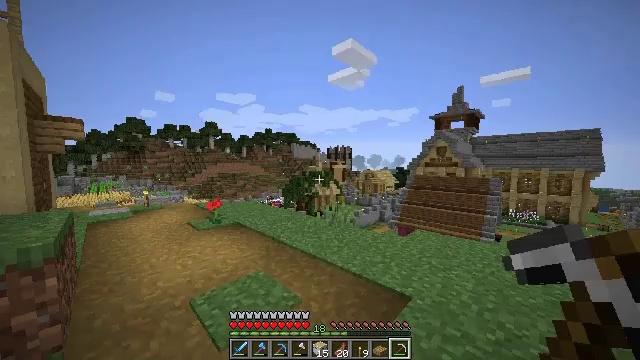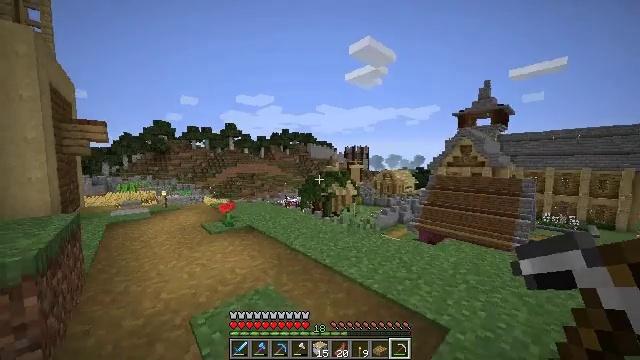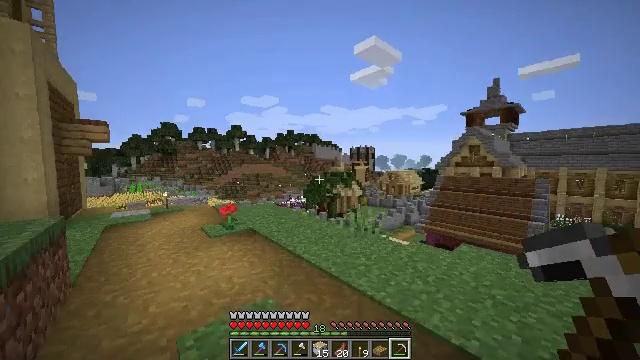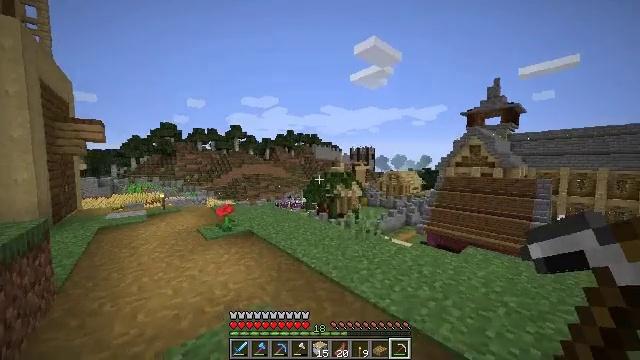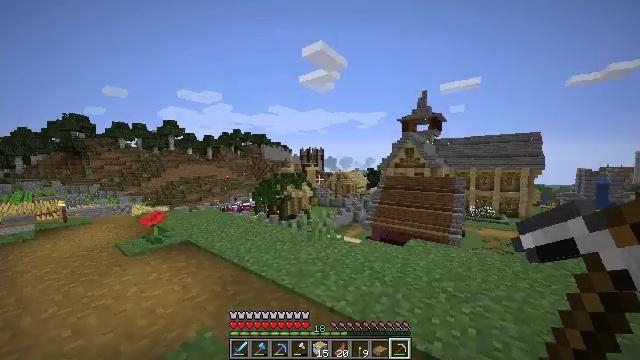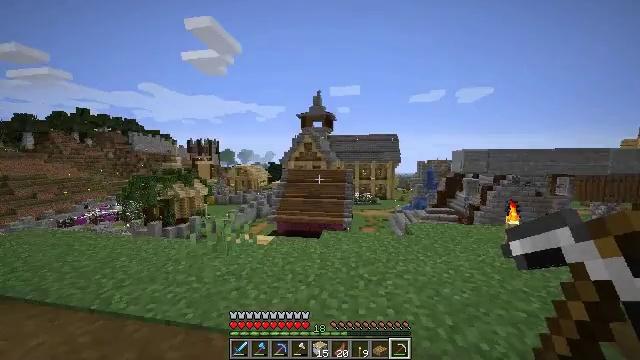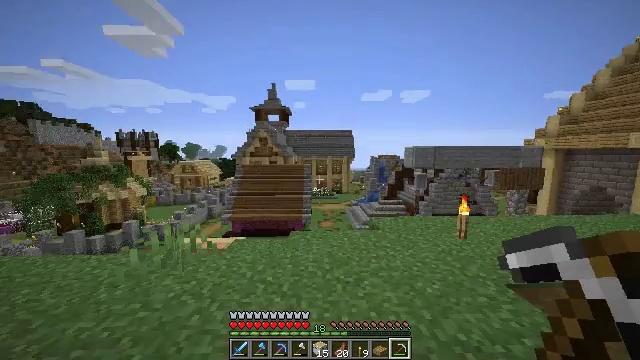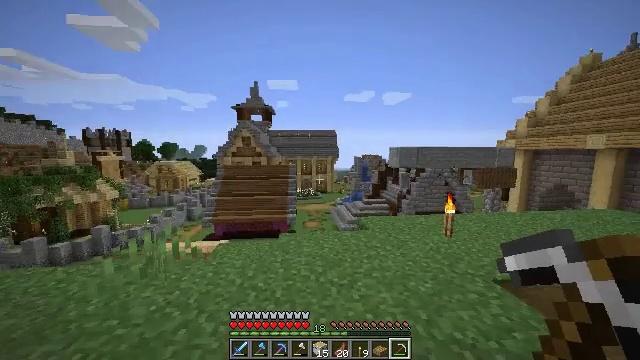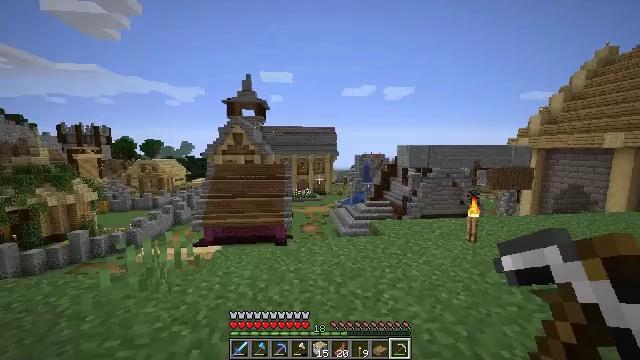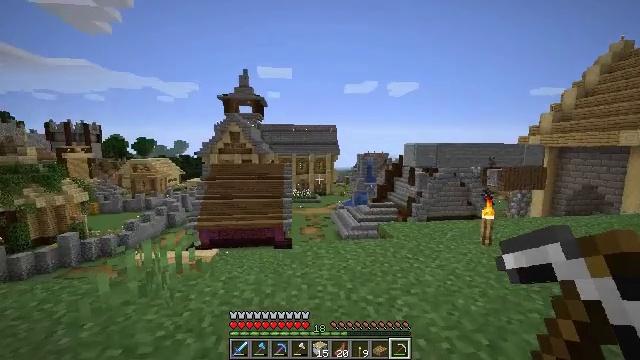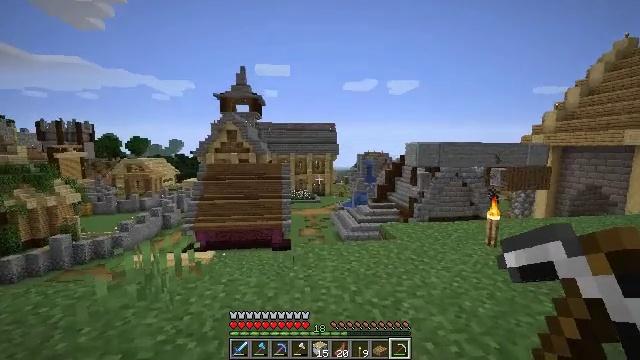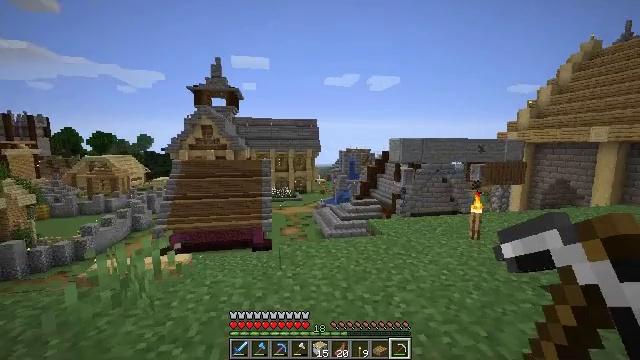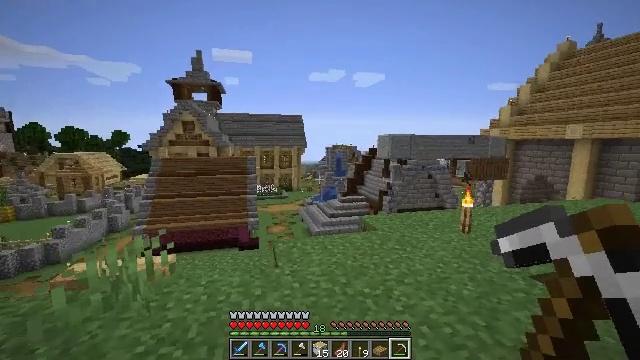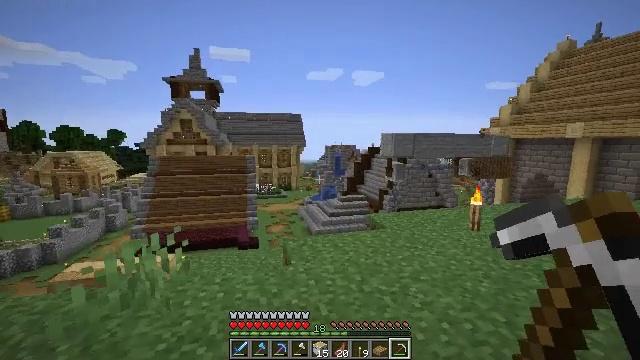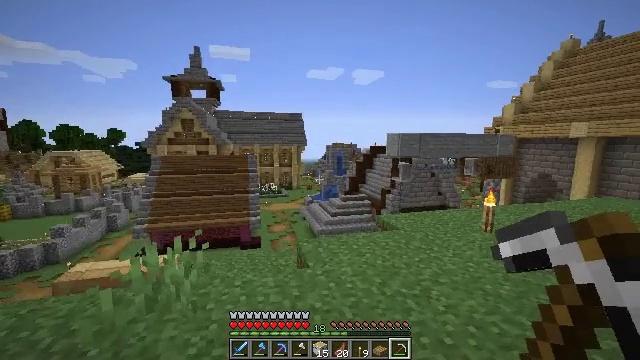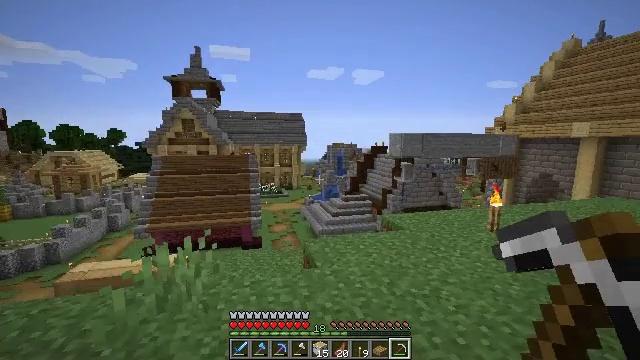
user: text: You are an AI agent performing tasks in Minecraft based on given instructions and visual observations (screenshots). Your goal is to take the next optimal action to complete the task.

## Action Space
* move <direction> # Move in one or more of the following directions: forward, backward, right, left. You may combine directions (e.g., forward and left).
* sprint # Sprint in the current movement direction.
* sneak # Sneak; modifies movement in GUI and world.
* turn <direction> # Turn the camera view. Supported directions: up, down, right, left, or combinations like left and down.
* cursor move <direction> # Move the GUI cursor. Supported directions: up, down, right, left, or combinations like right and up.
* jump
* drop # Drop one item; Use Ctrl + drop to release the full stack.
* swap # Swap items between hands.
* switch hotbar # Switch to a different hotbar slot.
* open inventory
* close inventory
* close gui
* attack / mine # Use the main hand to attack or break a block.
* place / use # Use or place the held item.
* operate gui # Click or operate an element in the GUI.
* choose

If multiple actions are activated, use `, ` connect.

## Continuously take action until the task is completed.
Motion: motion action
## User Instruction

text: Remove the grindstone from its place.
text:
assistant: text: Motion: move forward, turn left
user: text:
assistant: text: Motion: move forward, turn left
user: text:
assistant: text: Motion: move forward
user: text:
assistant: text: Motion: move forward and move left, turn right
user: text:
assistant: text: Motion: move forward and move left, turn right and down
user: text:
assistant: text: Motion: move forward and move left, turn right and down
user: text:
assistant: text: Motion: move left, turn right
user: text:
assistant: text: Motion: move left
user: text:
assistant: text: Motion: no_op
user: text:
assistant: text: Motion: no_op
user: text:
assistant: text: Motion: move left, turn right
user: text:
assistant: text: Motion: move left, turn right
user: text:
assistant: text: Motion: move left
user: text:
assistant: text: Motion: move left
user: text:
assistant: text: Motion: no_op
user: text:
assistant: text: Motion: no_op
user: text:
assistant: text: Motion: move forward
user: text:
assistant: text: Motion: move forward
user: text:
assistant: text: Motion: move forward
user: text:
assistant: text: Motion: move forward and move right
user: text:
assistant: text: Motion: move forward and move right
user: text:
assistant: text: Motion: move forward and move right
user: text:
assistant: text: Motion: move forward and move right
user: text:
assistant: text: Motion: move forward and move right
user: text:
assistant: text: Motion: move forward and move right
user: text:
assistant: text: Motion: move forward and move right, turn right and down
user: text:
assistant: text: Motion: move forward and move right, turn right
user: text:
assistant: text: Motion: move forward and move right, turn right
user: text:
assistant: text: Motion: move forward and move right, turn right
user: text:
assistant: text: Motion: move forward and move right